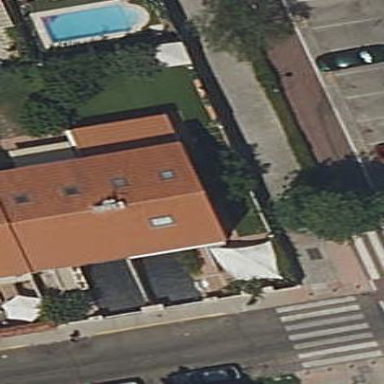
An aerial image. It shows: Terrace building with pitched roof oriented across.